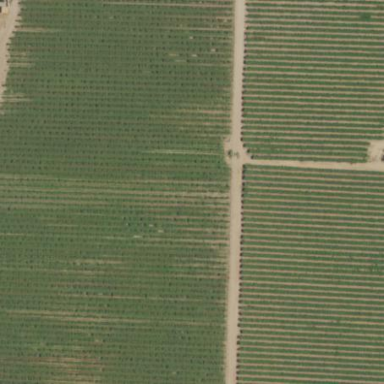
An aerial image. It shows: Vineyard growing grapes.